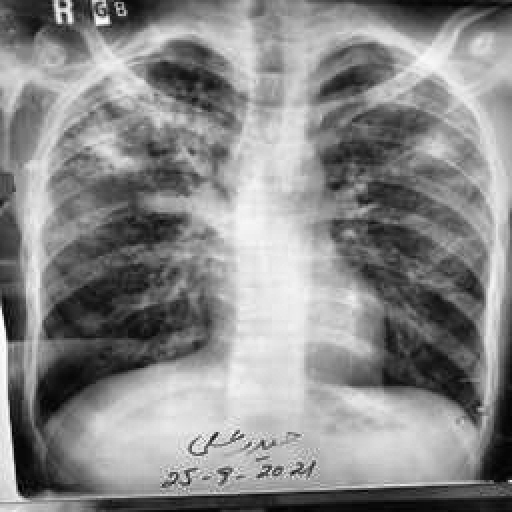
Finding: TUBERCULOSIS